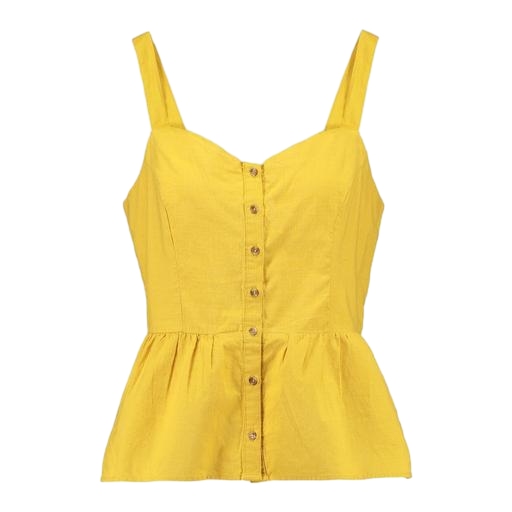
yellow peplum tunic tank, yellow top, yellow tank top, white background